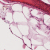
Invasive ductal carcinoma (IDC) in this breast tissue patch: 0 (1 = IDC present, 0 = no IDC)